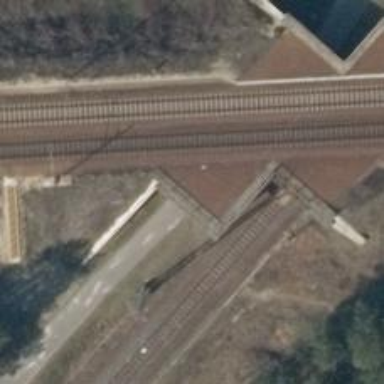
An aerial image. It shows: Asphalt track tunnel with grade1 tracktype.